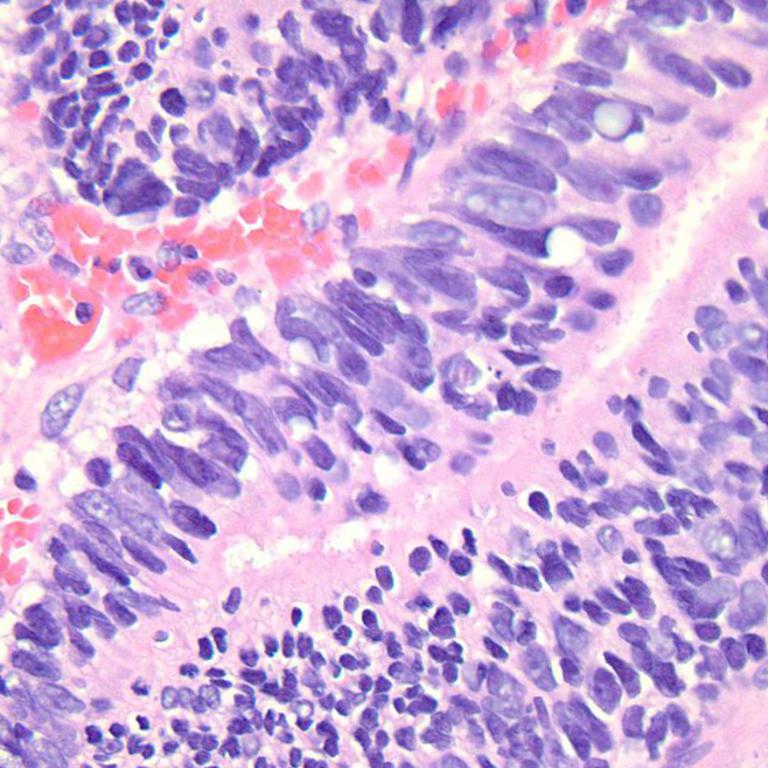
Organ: colon
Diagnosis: adenocarcinomas